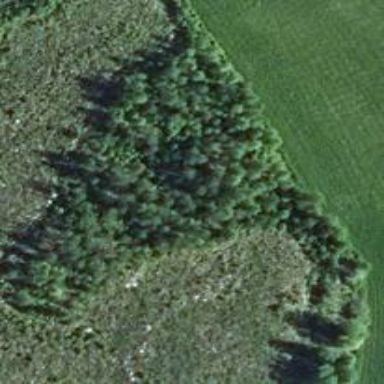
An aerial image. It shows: Mixed leaf woodland.